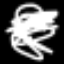
Label: hourglass